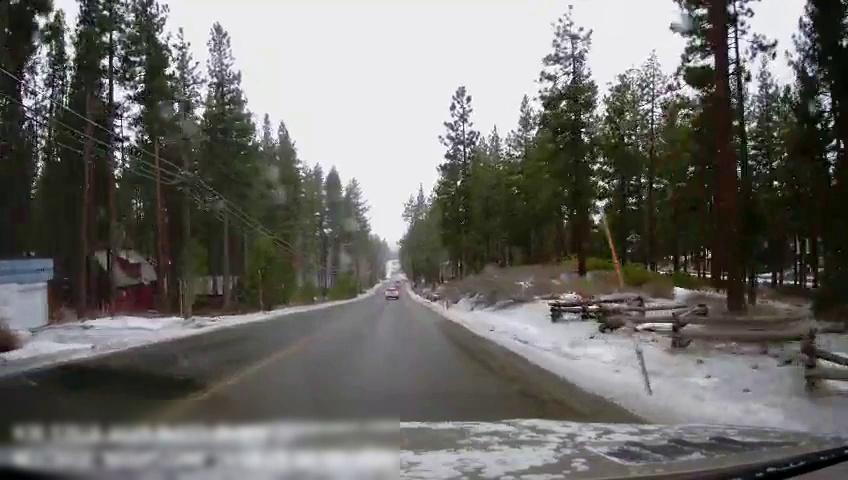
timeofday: Day
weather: Snowy
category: Drivable Space
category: Vehicles | SUV
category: Lanes | Current Lane